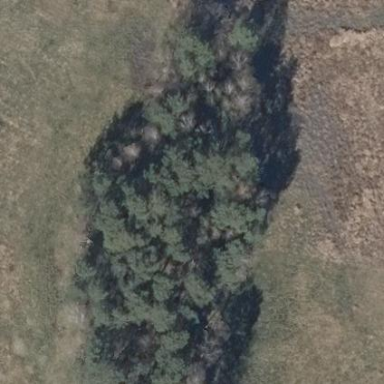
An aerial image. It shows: Evergreen needle-leaved forest.